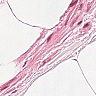
Metastatic tissue present: no